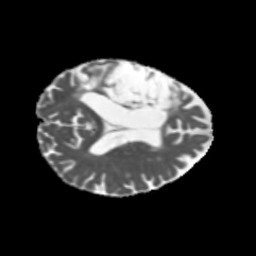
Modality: MD
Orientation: axial
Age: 66
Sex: female
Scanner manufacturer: siemens
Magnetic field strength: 3 T
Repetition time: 5.47 s
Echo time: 0.0854 s